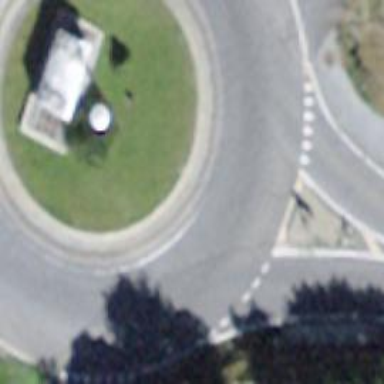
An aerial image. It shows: Secondary road with asphalt surface leading to roundabout.